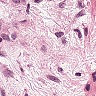
Metastatic tissue present: yes